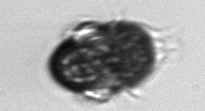
Label: Mesodinium